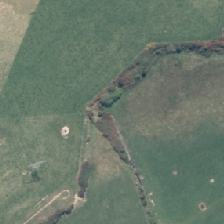
Land cover: herbaceous_freshwater_vege